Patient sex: M
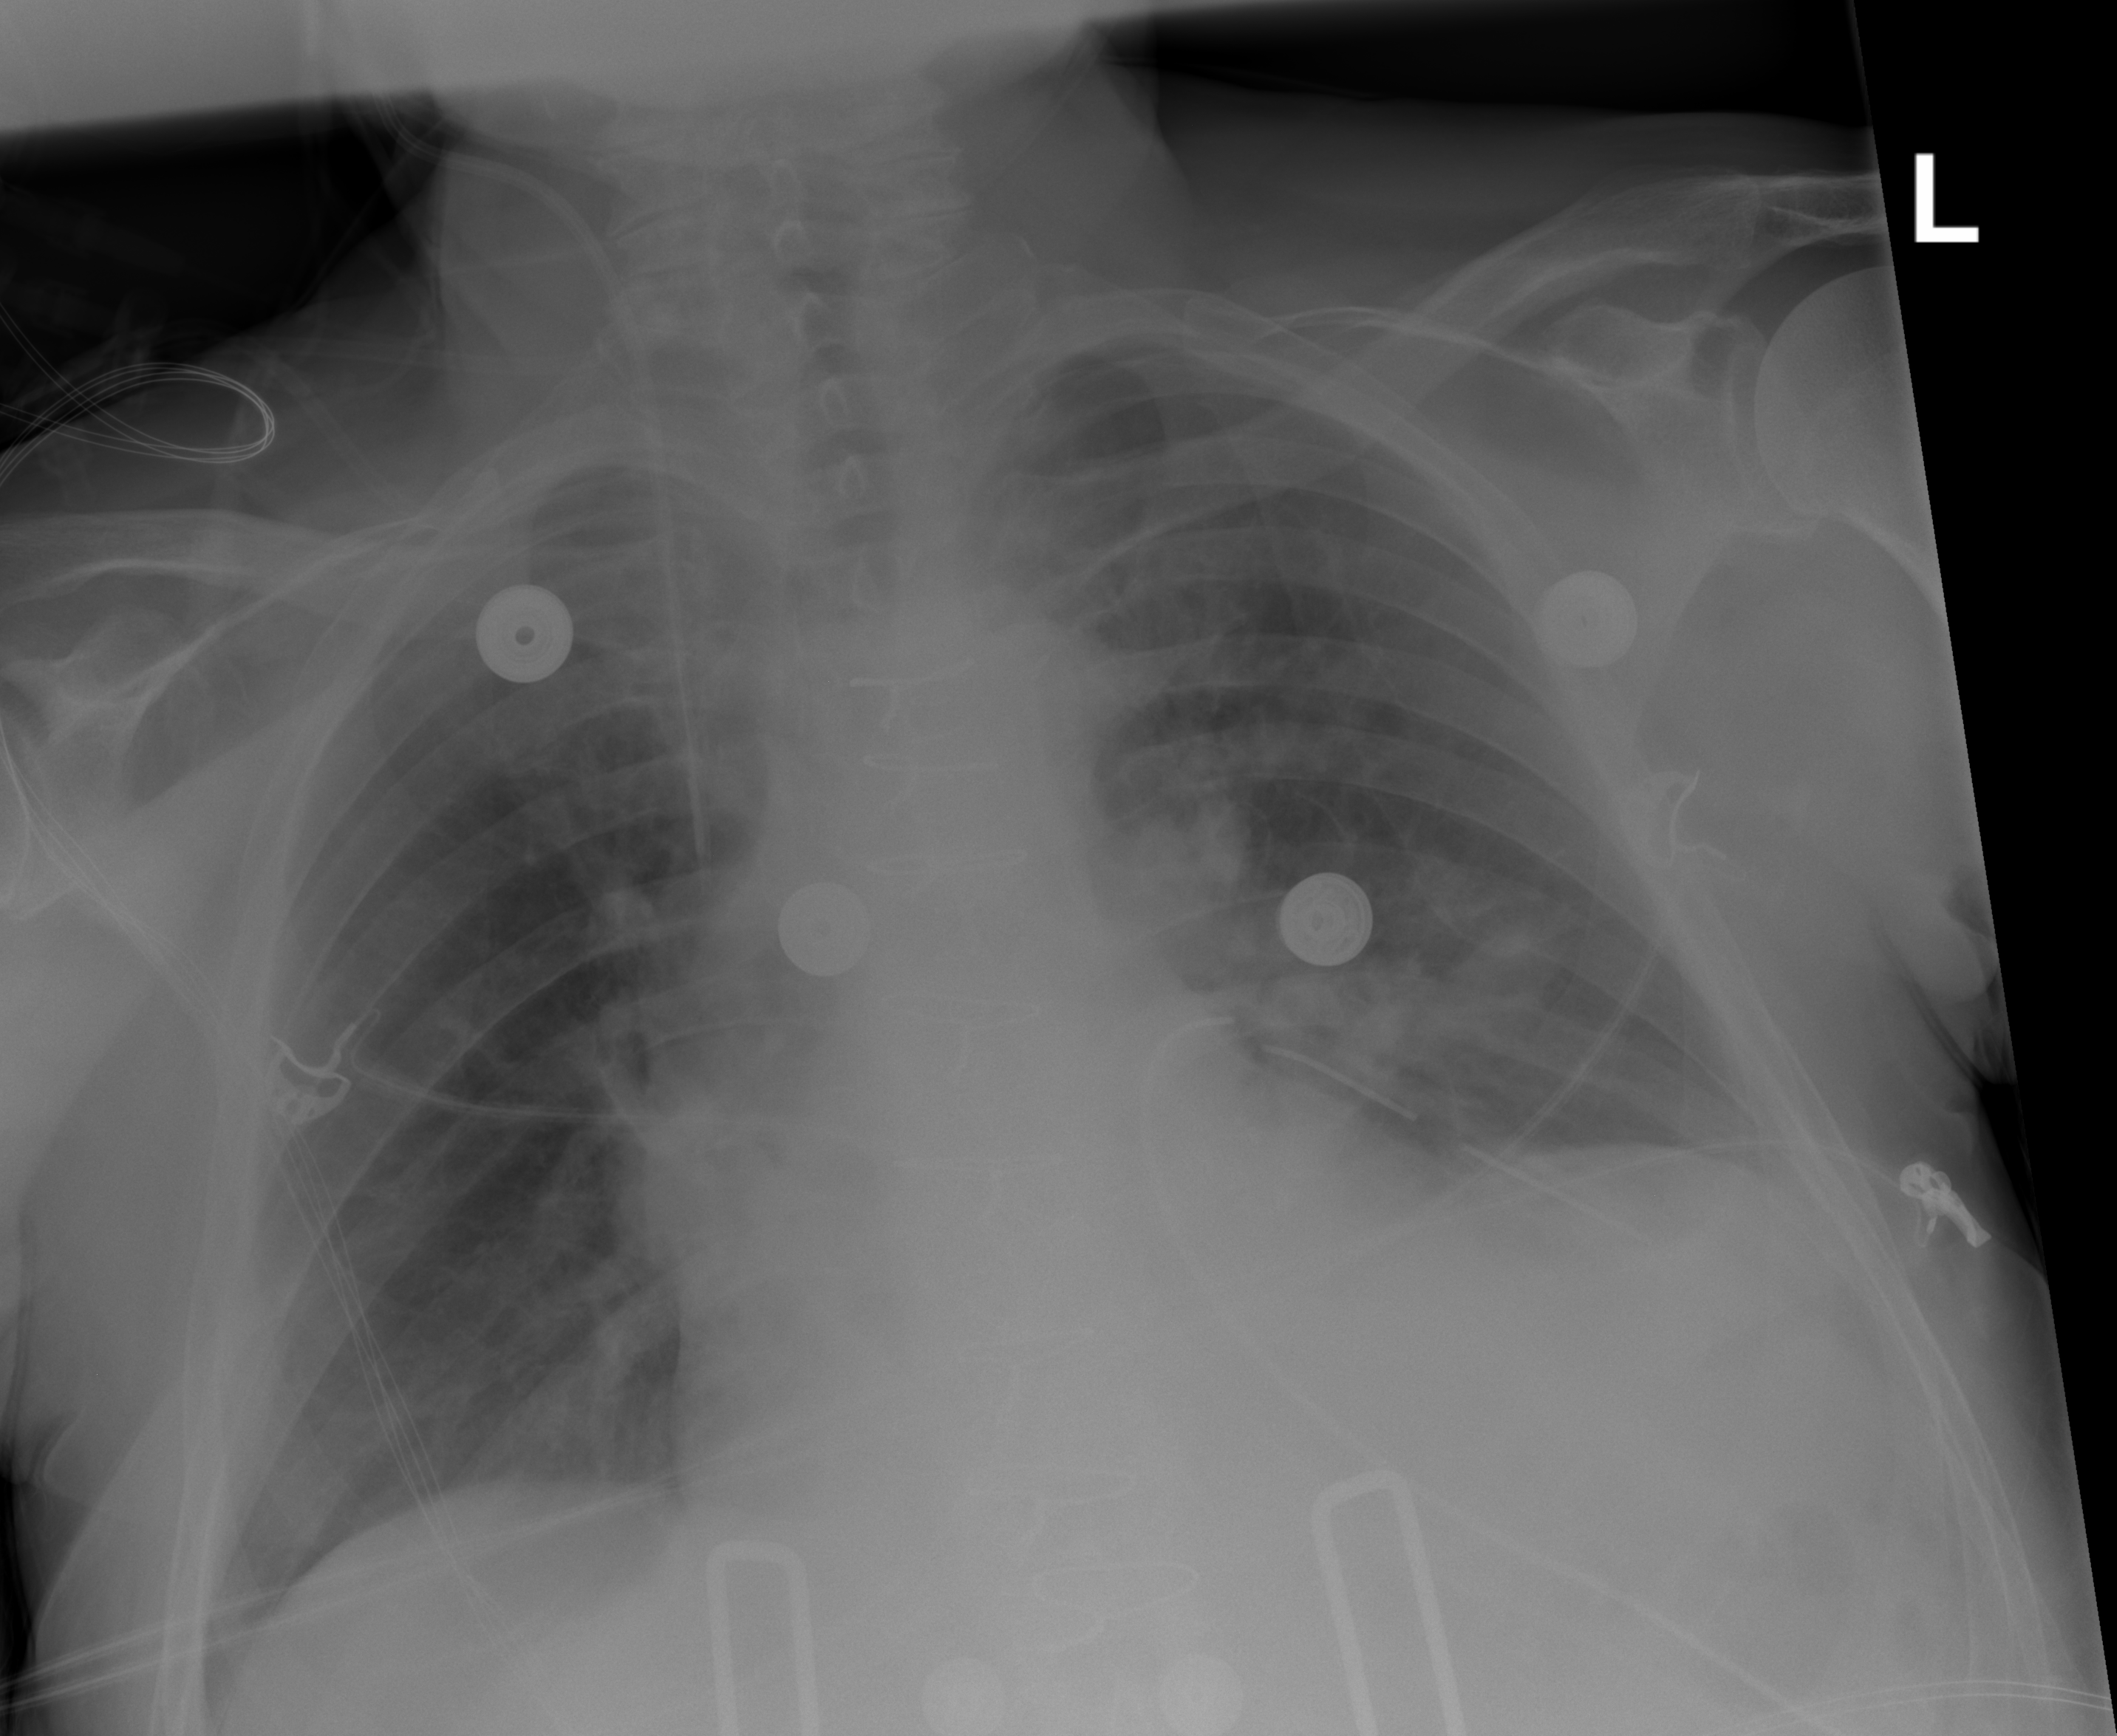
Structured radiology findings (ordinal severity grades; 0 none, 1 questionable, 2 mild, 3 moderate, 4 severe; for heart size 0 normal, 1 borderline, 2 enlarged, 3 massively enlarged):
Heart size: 2
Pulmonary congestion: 2
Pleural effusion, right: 0
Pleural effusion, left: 2
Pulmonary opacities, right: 0
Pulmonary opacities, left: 1
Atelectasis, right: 0
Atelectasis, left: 2